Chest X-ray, PA view. Patient: 53 years old, sex F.
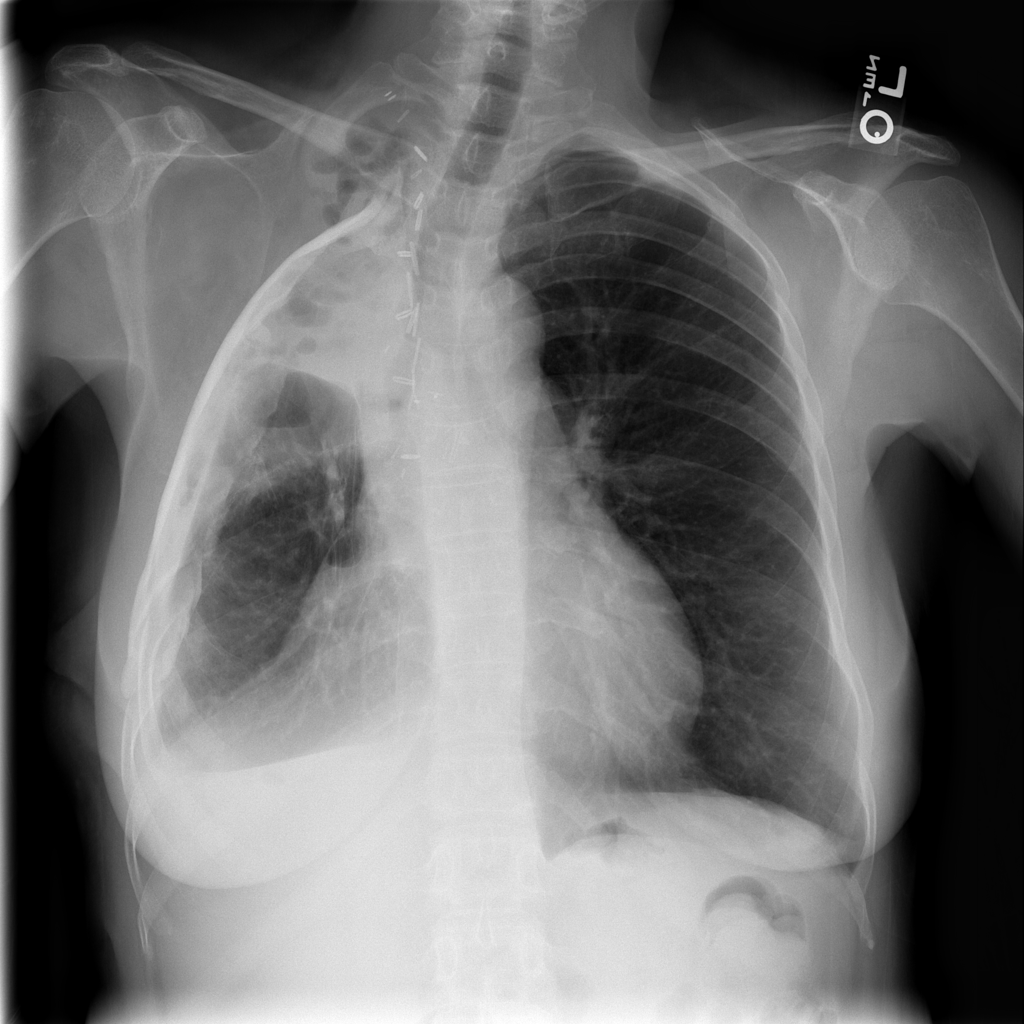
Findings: No Finding